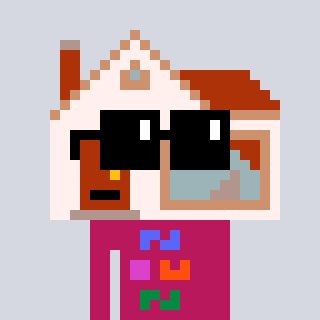
a pixel art character with square black sunglasses, a house-shaped head and a darkpink-colored body on a cool background